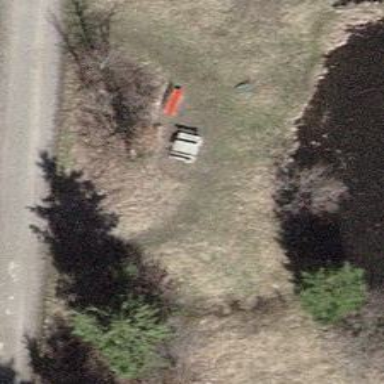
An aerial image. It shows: Concrete picnic table on leisure land.